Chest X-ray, PA view. Patient: 46 years old, sex F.
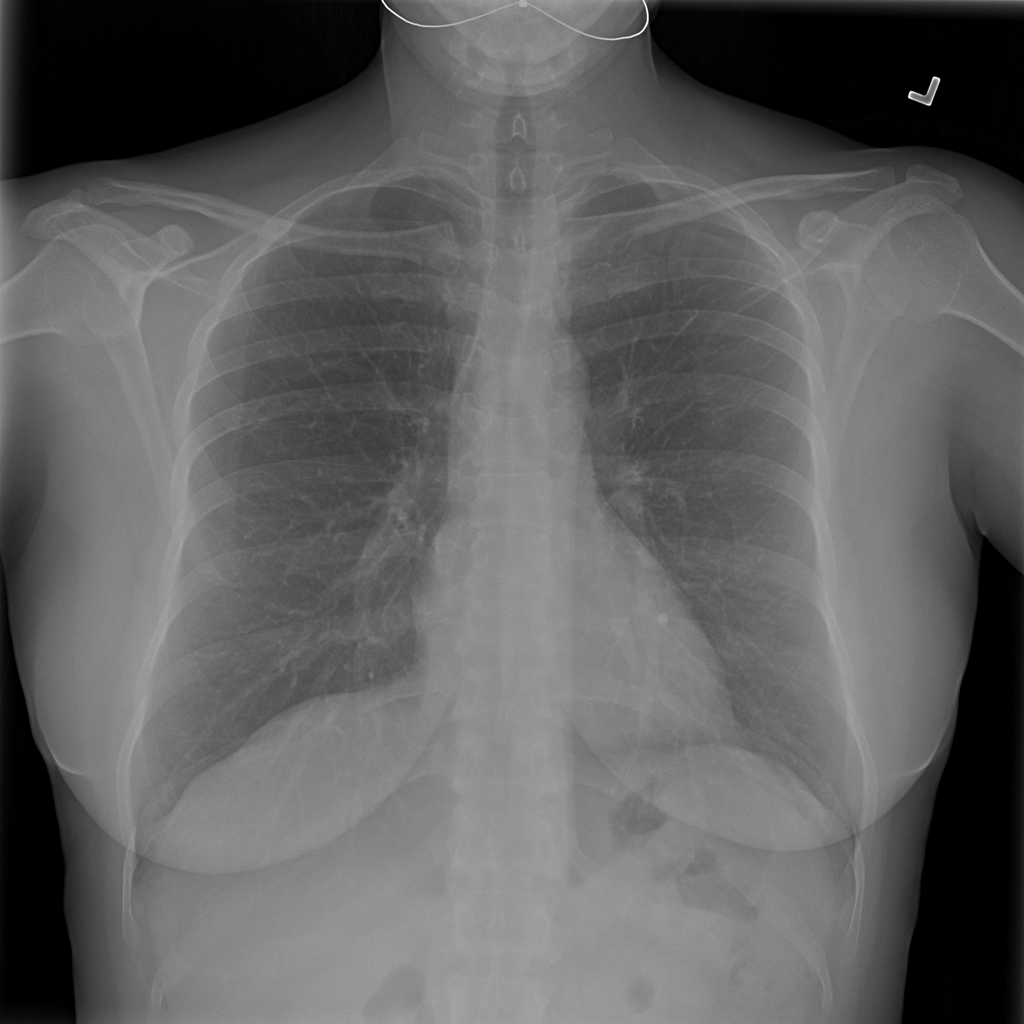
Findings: No Finding